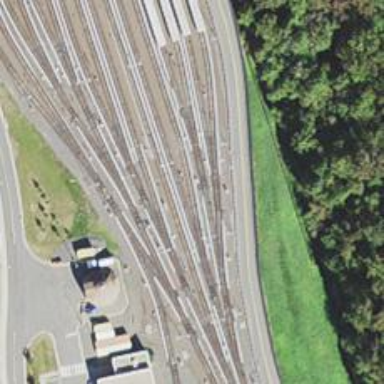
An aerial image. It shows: Electrified rail service yard.